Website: lowes
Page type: newsletter-management
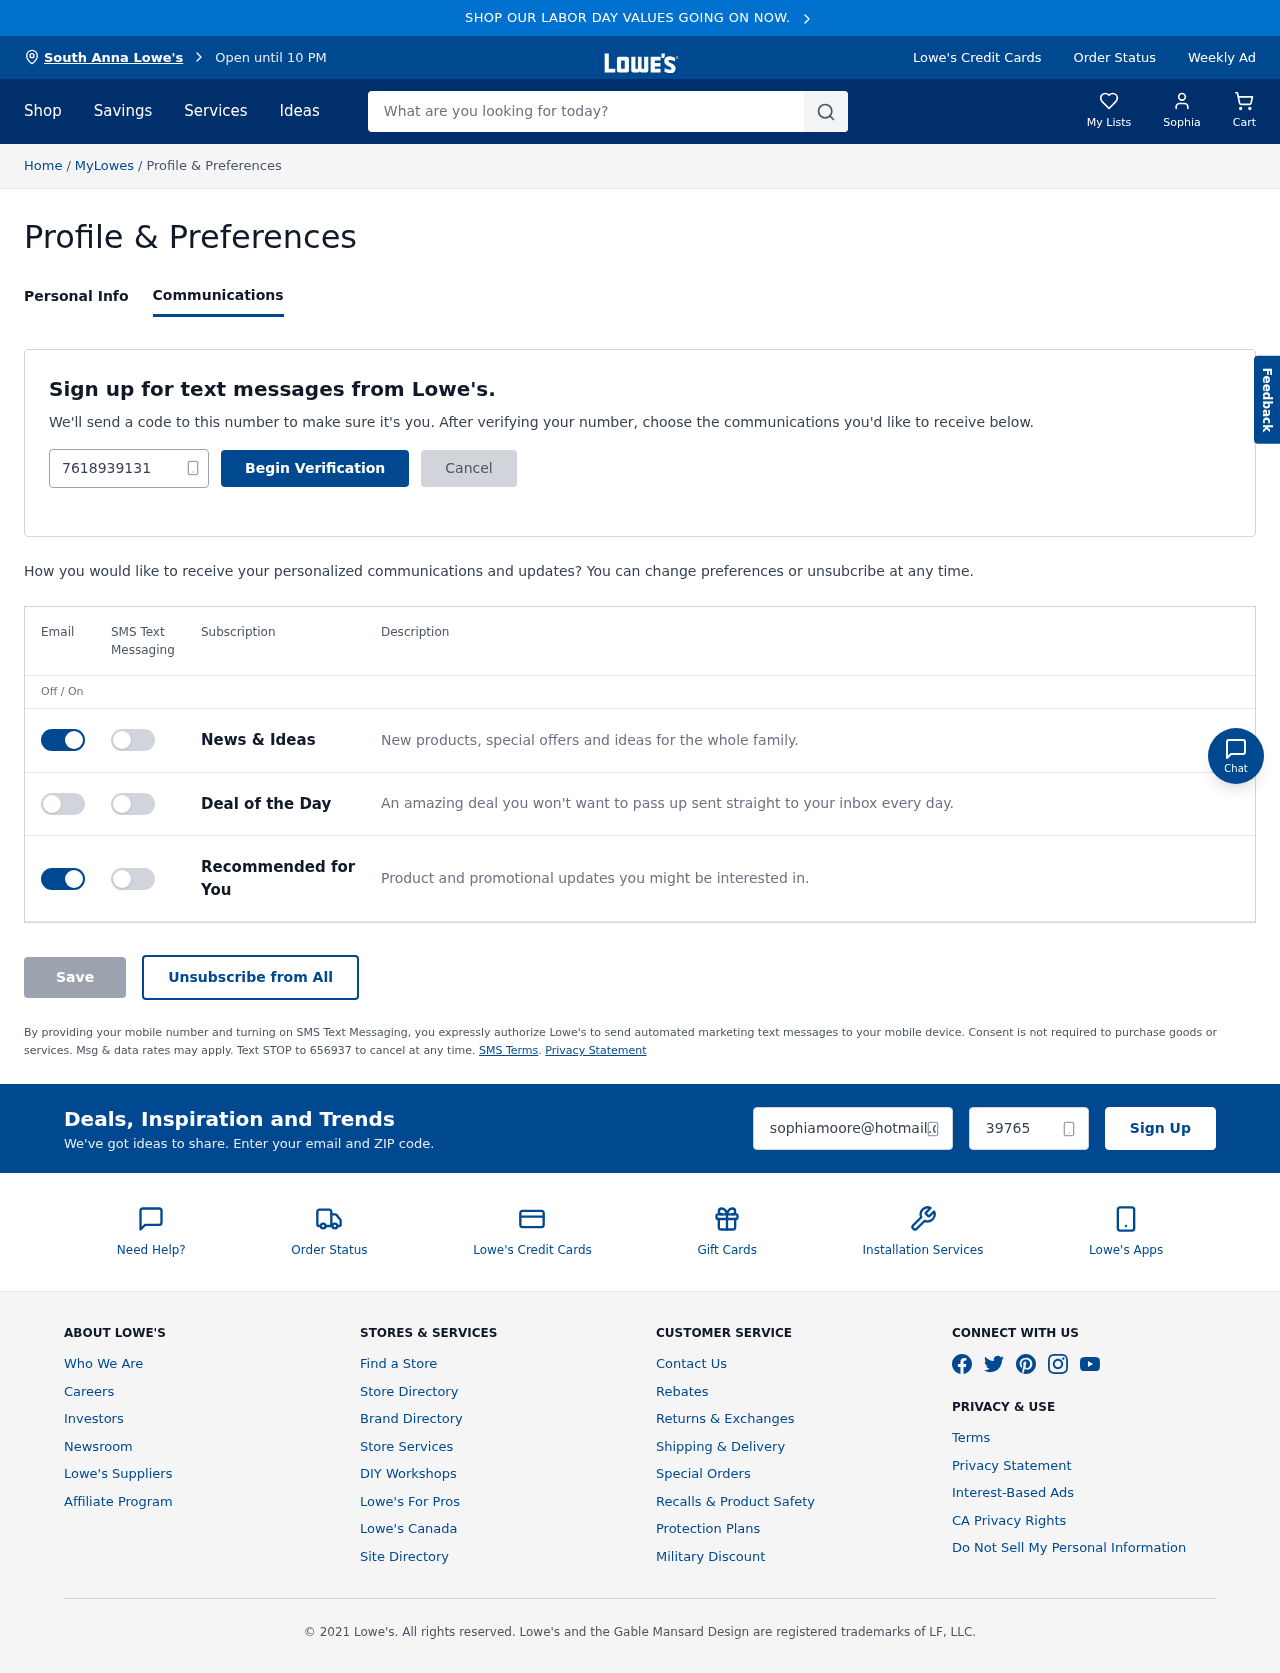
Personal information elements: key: PII_CITY
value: South Anna Lowe's
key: PII_EMAIL
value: sophiamoore@hotmail.com
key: PII_FIRSTNAME
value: Sophia
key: PII_PHONE
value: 7618939131
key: PII_POSTCODE
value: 39765
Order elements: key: ORDER_NUM_ITEMS
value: Cart
Search elements: key: HEADER_SEARCH
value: What are you looking for today?